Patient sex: M
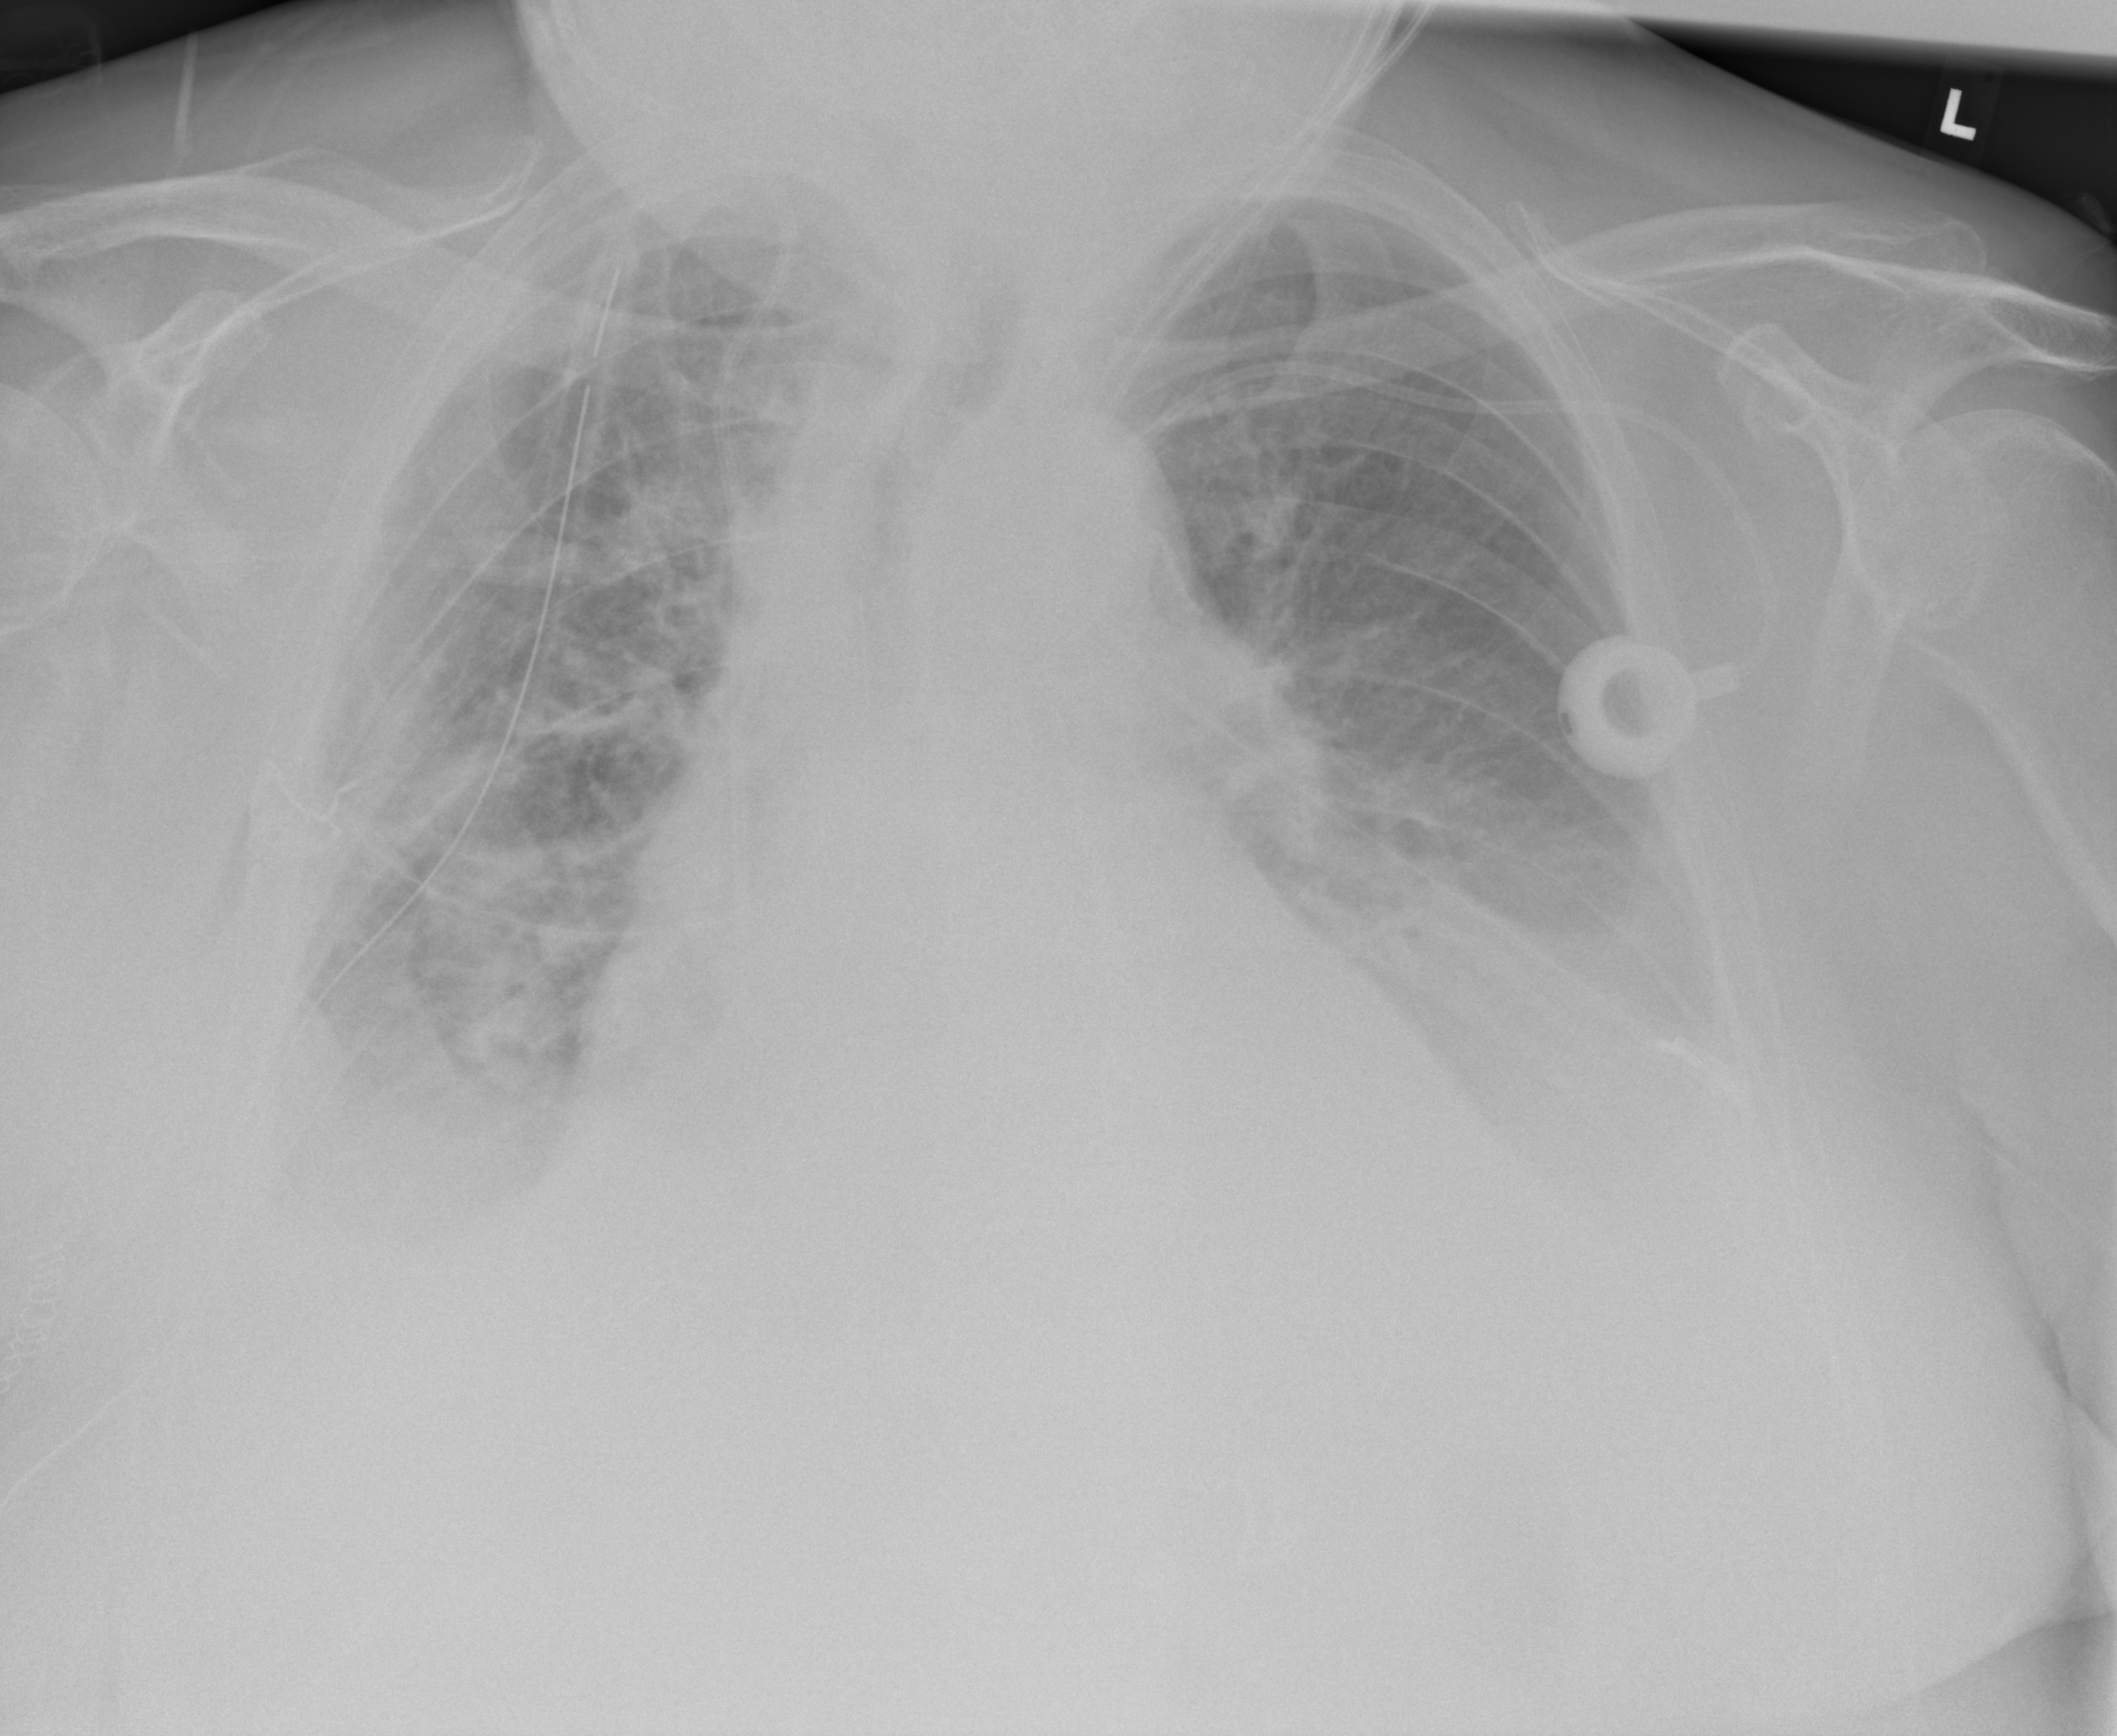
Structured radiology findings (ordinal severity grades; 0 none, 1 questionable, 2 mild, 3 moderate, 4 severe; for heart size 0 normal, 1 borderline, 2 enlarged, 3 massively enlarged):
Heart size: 2
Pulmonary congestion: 3
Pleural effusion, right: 2
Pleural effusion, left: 2
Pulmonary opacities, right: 2
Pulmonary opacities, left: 0
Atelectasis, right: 2
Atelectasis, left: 2